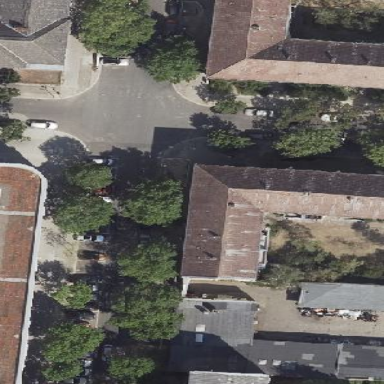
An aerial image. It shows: Image showing building with apartments.